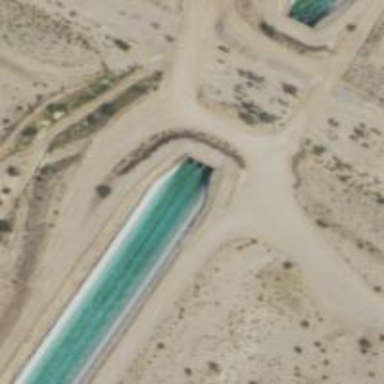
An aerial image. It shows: Canal tunnel known as culvert. It is type of water feature.